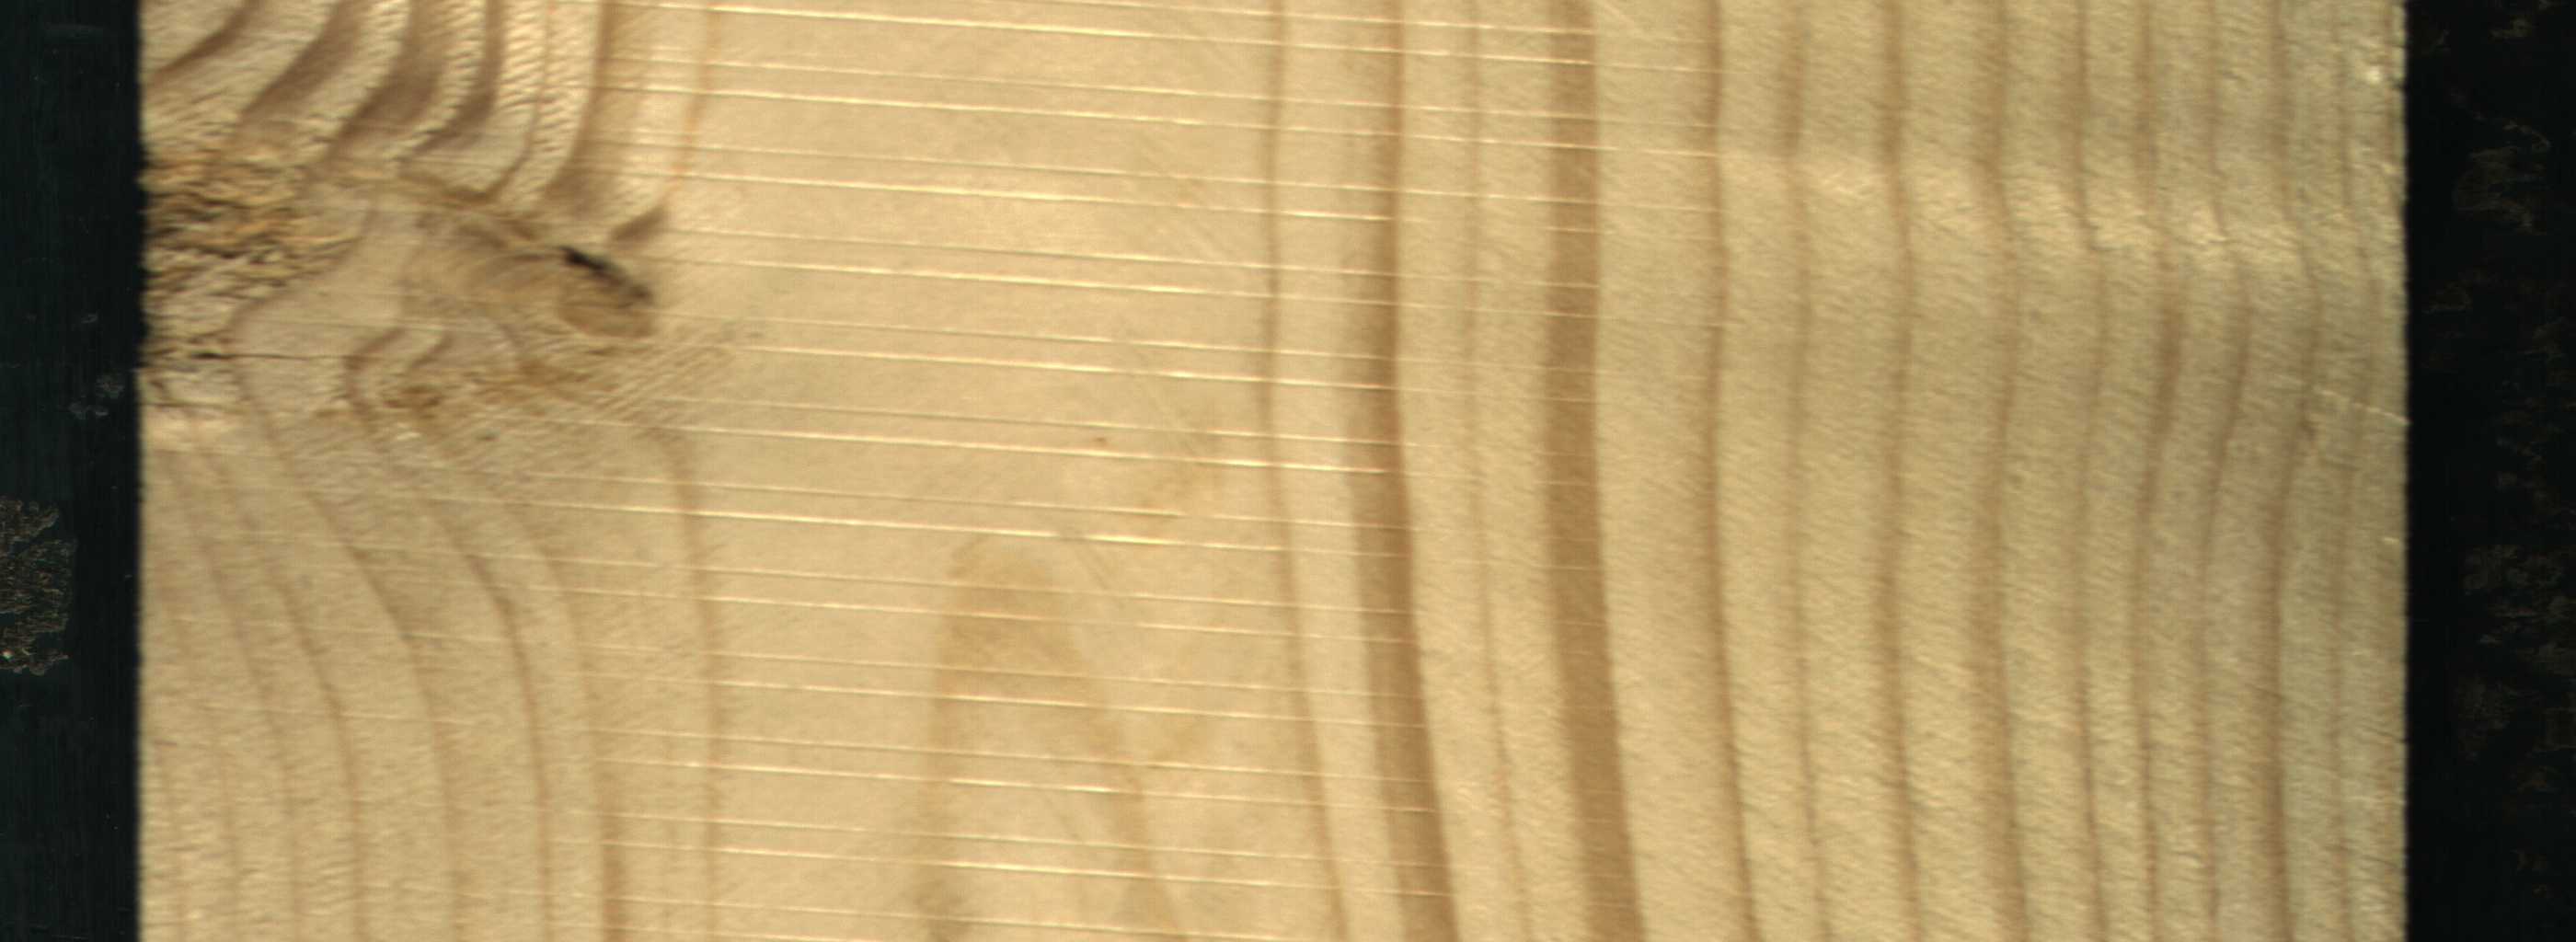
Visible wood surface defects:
Live_Knot